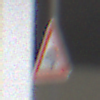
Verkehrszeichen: KurveLinks
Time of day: Midday
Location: Roofed (Urban)
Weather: Overcast
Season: NotSpecified
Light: Artificial